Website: bh-photo
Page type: billing-address
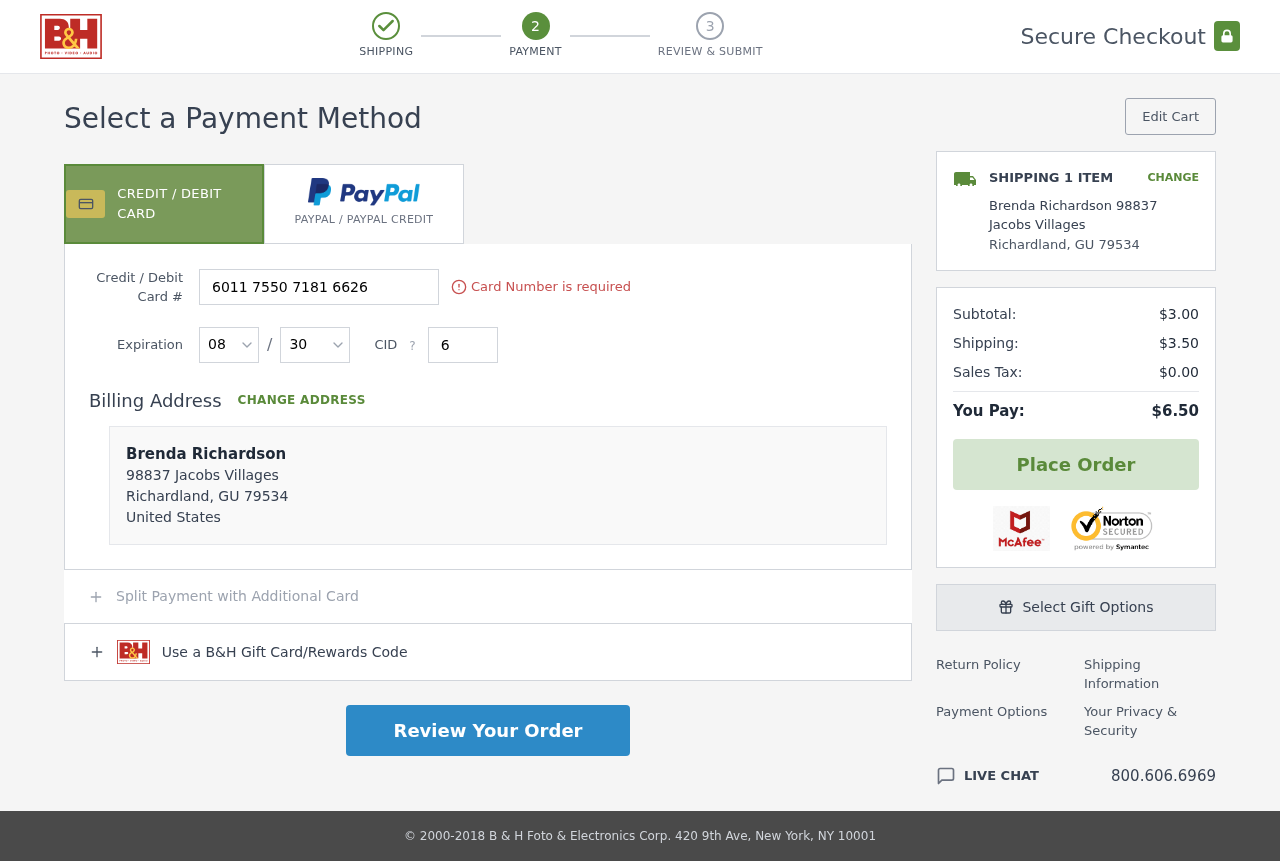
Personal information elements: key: PII_CARD_CVV
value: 698
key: PII_CARD_EXPIRY_MONTH
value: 08
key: PII_CARD_EXPIRY_YEAR
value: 30
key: PII_CARD_NUMBER
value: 6011 7550 7181 6626
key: PII_CITY
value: Richardland
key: PII_COUNTRY
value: United States
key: PII_FULLNAME
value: Brenda Richardson
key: PII_FULLNAME2
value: Brenda Richardson
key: PII_POSTCODE
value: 79534
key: PII_STATE_ABBR
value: GU
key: PII_STREET
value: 98837 Jacobs Villages
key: PII_STATE
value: GU
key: PII_POSTCODE_FULL
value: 79534
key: PII_POSTCODE_NUMERIC
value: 79534
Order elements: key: ORDER_NUM_ITEMS
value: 1
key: ORDER_SUBTOTAL
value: $3.00
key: ORDER_SHIPPING_COST
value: $3.50
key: ORDER_TAX
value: $0.00
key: ORDER_TOTAL
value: $6.50